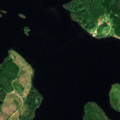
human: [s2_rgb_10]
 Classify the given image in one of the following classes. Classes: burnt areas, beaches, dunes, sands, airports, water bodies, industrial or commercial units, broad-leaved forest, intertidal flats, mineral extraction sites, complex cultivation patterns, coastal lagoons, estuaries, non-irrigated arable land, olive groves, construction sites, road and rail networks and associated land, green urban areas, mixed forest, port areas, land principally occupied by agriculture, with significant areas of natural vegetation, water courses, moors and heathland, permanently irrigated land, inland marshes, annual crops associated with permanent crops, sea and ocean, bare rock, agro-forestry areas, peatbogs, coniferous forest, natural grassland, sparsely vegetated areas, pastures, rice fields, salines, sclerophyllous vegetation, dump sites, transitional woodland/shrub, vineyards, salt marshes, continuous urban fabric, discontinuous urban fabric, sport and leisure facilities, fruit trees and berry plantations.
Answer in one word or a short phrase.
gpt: non-irrigated arable land, mixed forest, water bodies